Question: We have an file upload system and would like to use the new MSSQL2012 semantic search feature for sql server 2012. Is that possible without using filetables?
This is our schema:

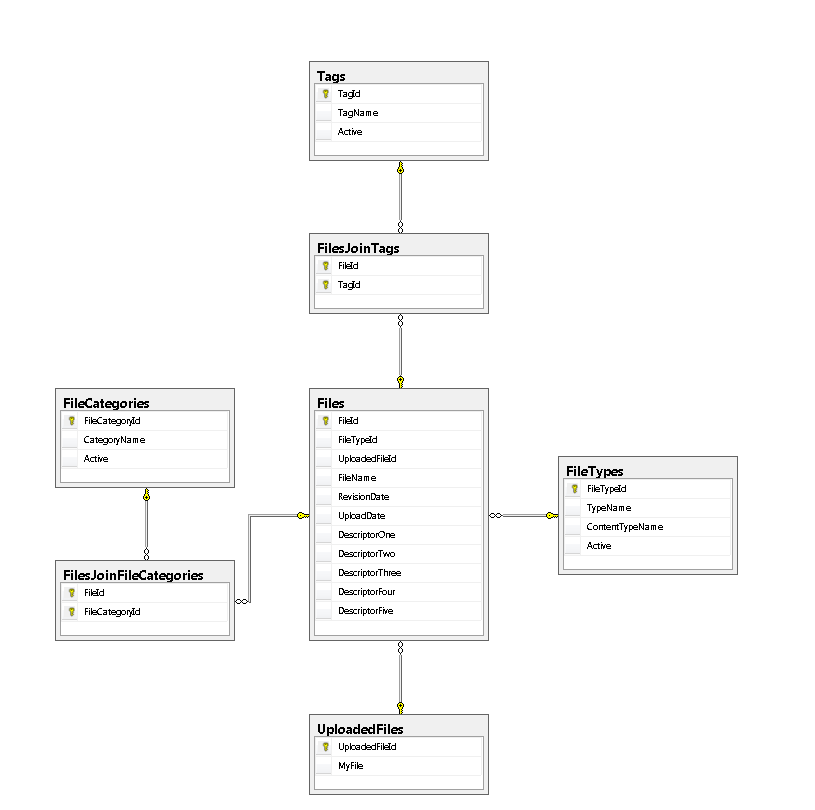
Answer: I think there are two questions here.
Yes, you can. It can be used on any table with Full-Text indexing turned on.
Here is the list of prerequisites:
<URL>.
Basically you can use it on the data, which is
.
Looking at your scheema I understand, that your database hold only paths to the documents and their "descriptions". Therefore, you can enable Semantic Search on the columns in your database. It will allow to use Semantic Search on FileName and Description, but not on documents' contents.
In order to use Semantic Search on the contents of these documents you'll need to store these documnets in SQL database. FileTable structure helps this task, although you can choose another way of storing whole documnets in your database.